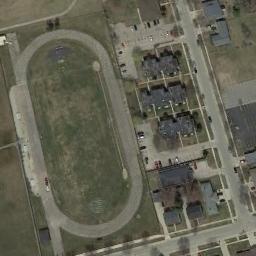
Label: ground_track_field